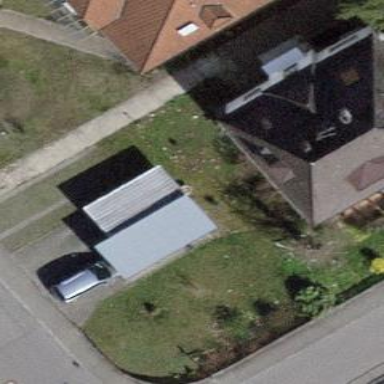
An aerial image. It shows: Garage building.